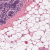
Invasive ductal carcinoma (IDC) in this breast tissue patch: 0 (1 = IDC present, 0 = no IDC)